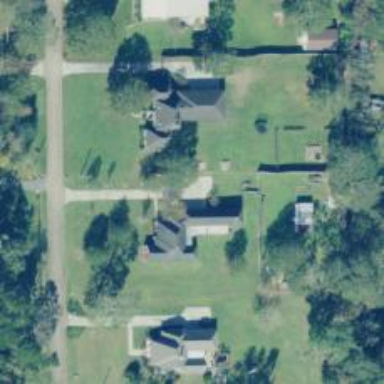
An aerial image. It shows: Driveway.